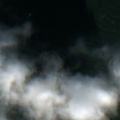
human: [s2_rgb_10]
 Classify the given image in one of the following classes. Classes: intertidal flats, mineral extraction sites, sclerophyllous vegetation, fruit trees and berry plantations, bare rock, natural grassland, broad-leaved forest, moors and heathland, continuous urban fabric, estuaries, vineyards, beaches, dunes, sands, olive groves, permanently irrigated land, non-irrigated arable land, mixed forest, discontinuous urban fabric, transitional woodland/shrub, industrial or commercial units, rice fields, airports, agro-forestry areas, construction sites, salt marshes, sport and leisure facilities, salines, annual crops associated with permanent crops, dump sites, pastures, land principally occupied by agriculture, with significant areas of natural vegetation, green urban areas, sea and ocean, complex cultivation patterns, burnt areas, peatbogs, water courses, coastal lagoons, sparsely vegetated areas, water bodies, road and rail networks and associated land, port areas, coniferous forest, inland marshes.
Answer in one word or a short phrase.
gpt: sea and ocean